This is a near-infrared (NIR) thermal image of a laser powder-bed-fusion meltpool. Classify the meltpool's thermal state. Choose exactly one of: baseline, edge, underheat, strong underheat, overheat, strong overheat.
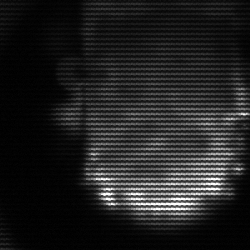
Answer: baseline